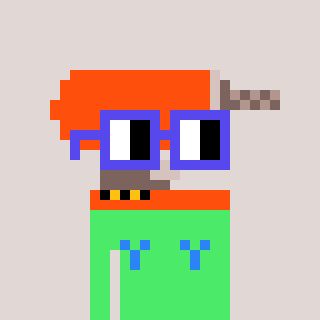
a pixel art character with square blue glasses, a drill-shaped head and a teal-colored body on a warm background